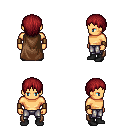
a pixel art fantasy rpg character, male body template, human, tanned skin, brown cape, metal pants, brunette plain hairstyle, leather bracers, black shoes, four views (front, back, left, right), 2x2 character sprite sheet, small pixel art, hard edges, no anti-aliasing